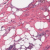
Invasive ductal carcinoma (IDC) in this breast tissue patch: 0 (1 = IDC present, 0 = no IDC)